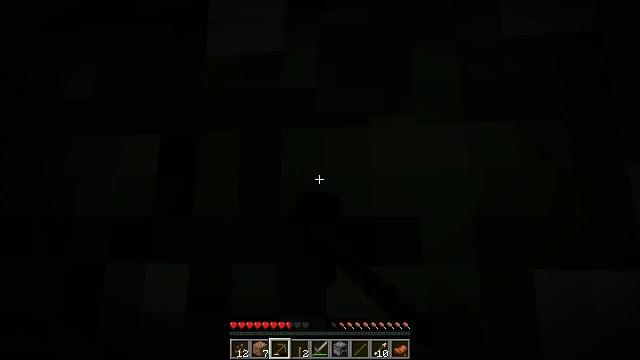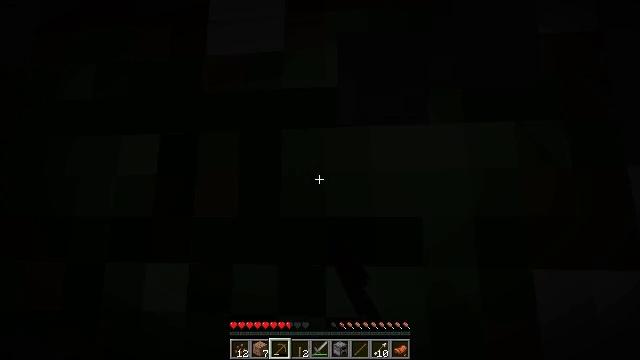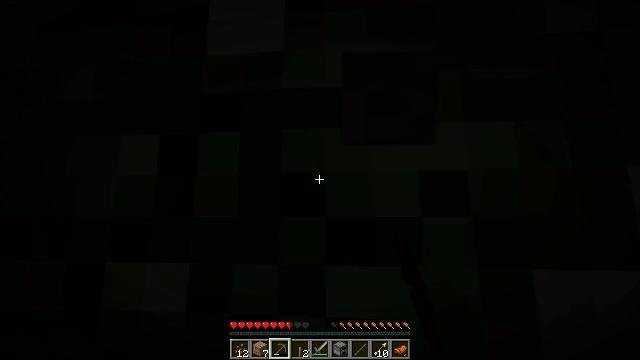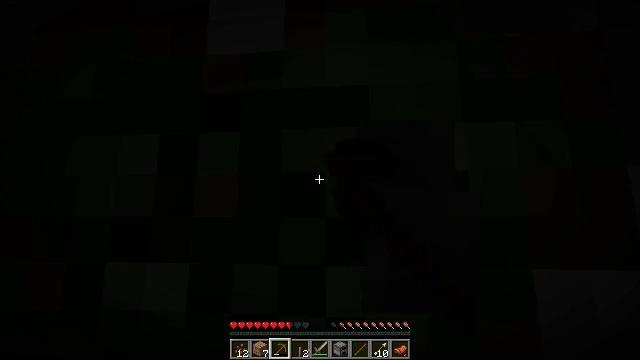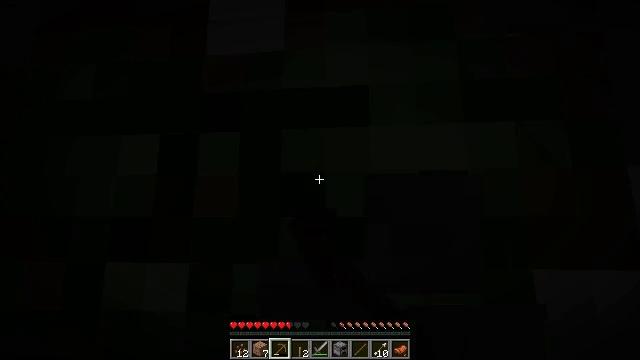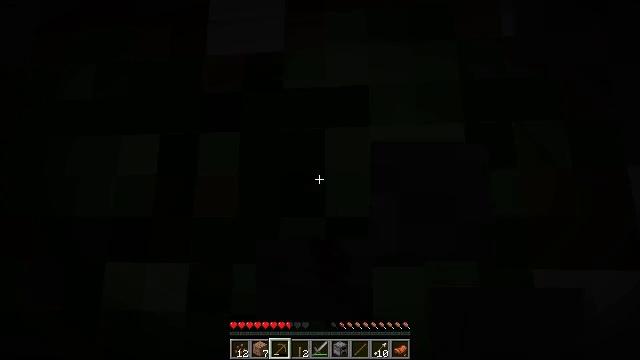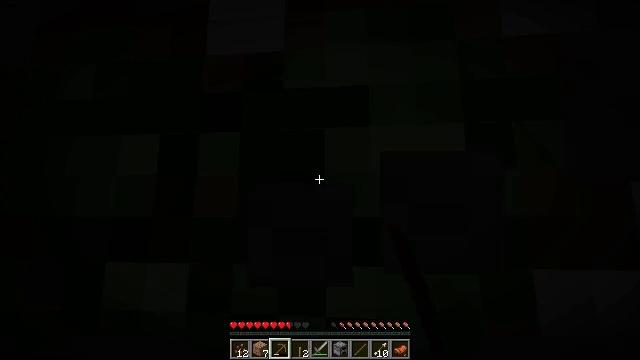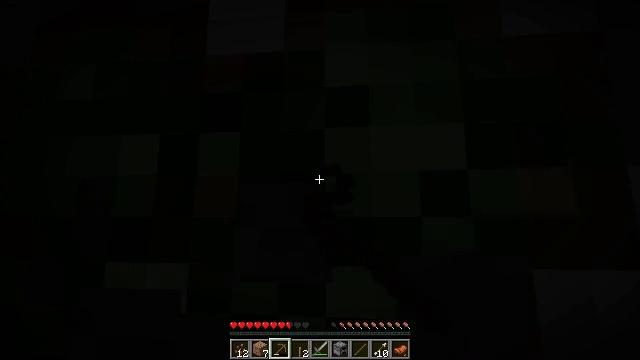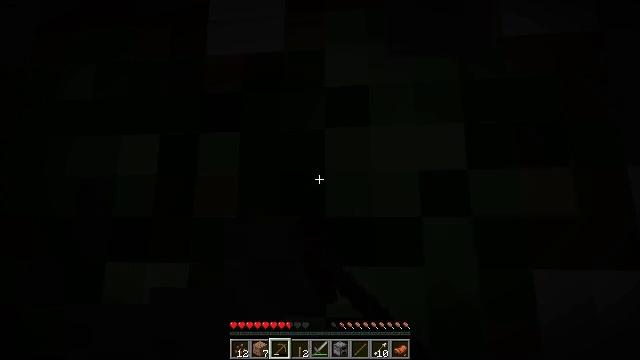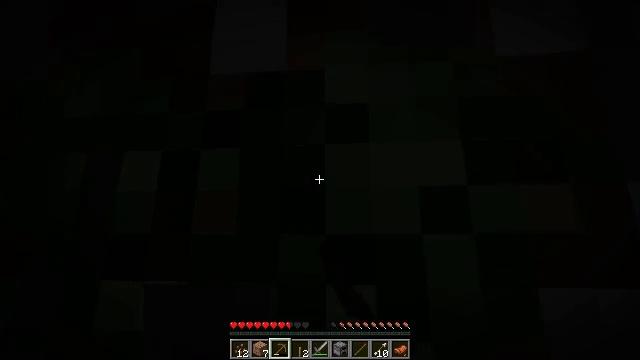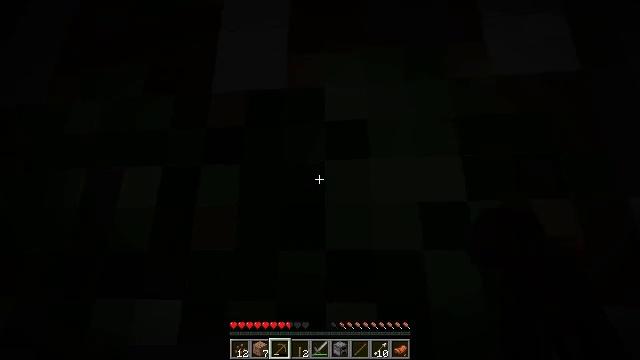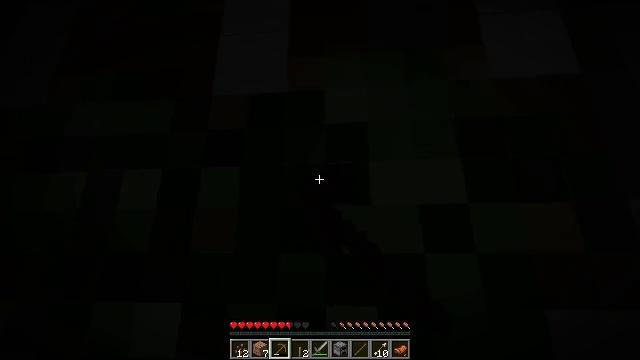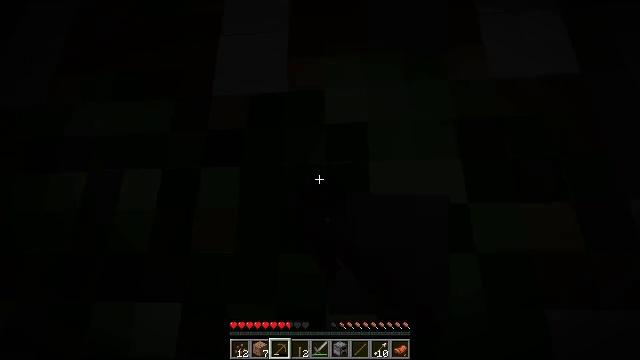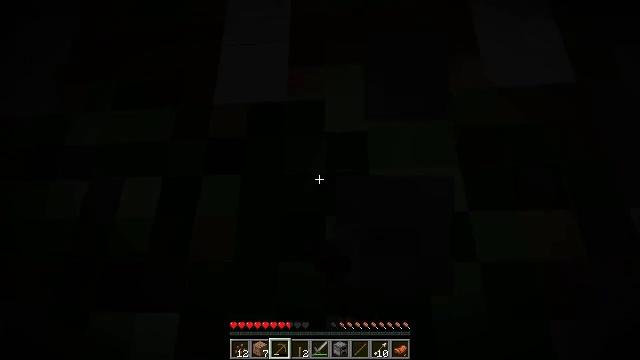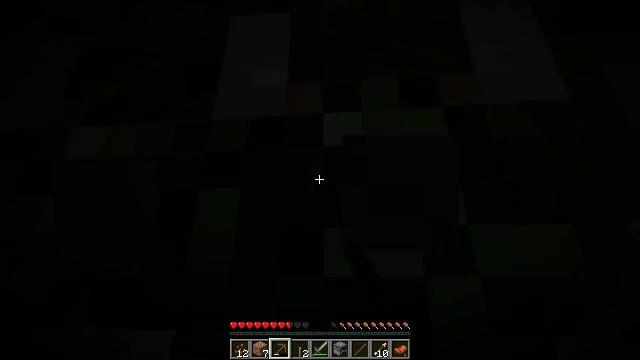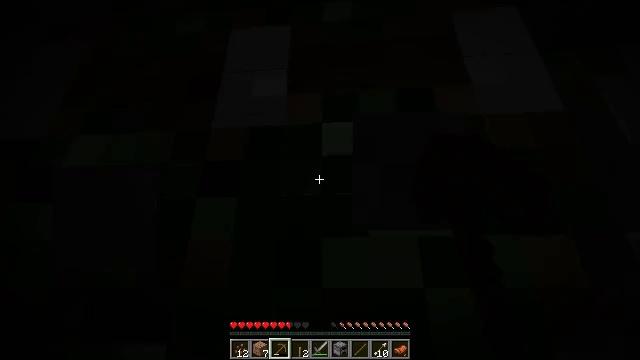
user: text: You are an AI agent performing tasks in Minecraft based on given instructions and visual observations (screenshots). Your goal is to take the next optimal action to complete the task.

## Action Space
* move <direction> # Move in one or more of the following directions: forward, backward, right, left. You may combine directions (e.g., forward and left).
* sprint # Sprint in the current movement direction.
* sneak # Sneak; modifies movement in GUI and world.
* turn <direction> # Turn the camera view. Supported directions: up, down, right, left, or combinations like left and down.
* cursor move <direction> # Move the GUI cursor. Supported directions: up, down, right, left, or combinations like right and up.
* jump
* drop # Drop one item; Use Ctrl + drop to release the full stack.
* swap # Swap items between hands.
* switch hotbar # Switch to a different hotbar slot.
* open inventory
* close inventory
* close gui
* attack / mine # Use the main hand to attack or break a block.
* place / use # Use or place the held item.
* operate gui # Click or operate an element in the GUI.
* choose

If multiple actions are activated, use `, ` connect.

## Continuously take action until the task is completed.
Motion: motion action
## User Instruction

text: Remove the sticky piston from its position.
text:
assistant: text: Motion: attack / mine
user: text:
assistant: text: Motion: attack / mine
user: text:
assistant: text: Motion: attack / mine
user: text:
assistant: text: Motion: attack / mine
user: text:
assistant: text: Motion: attack / mine
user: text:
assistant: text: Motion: attack / mine
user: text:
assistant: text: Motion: attack / mine
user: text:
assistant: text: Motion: attack / mine
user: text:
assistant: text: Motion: turn up, attack / mine
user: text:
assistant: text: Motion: turn up, attack / mine
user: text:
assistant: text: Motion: attack / mine
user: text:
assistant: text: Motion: attack / mine
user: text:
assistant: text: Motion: turn up, attack / mine
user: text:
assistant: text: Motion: turn up, attack / mine
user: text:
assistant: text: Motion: turn up, attack / mine
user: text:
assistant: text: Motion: turn up, attack / mine
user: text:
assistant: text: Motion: turn up, attack / mine
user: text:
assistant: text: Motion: turn up, attack / mine
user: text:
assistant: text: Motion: turn up, attack / mine
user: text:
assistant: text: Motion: turn up, attack / mine
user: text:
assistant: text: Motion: turn up, attack / mine
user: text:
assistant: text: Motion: attack / mine
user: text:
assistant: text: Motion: attack / mine
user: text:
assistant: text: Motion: attack / mine
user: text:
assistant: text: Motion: attack / mine
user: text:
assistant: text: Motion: attack / mine
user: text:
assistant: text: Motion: attack / mine
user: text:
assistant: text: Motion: turn right and up, attack / mine
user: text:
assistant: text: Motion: turn right and up, attack / mine
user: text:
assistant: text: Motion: turn up, attack / mine